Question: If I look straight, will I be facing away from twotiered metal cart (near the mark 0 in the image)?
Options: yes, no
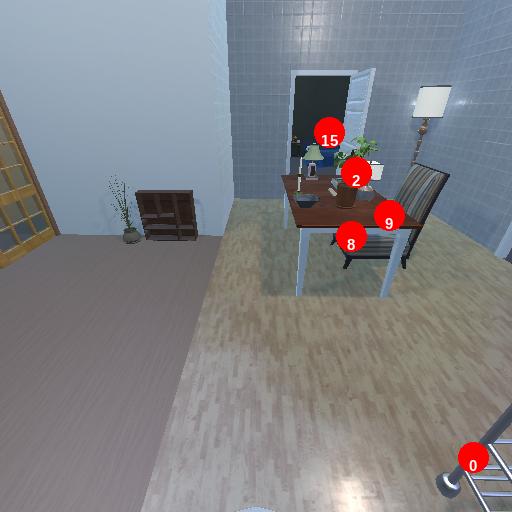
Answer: yes